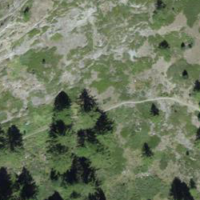
EUNIS habitat code: 26
Species observed at this site:
Sedum album